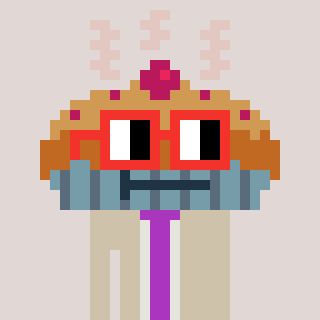
a pixel art character with square red glasses, a pie-shaped head and a bege-colored body on a warm background